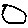
Label: circle